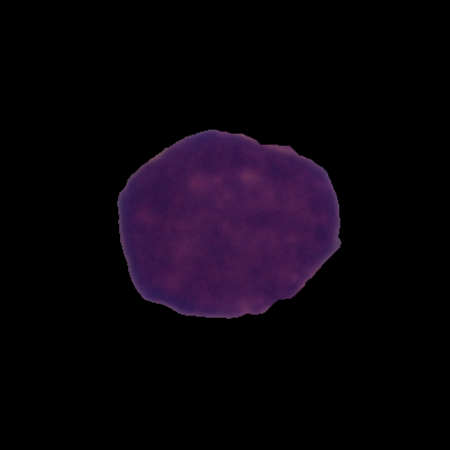
Label: cancer